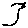
Label: bird